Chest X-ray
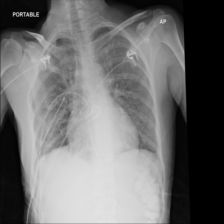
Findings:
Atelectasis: negative
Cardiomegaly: negative
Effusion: negative
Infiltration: negative
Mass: positive
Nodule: negative
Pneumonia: negative
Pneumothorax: negative
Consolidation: negative
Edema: negative
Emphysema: negative
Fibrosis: negative
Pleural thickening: negative
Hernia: negative